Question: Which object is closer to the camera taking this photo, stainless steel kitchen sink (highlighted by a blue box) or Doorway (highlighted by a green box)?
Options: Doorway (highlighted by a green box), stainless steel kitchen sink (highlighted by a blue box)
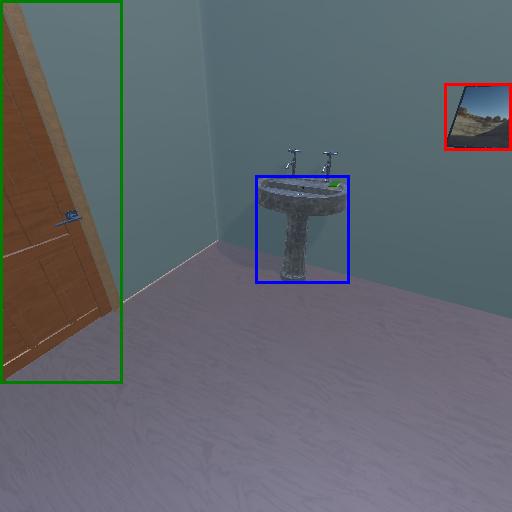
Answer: Doorway (highlighted by a green box)